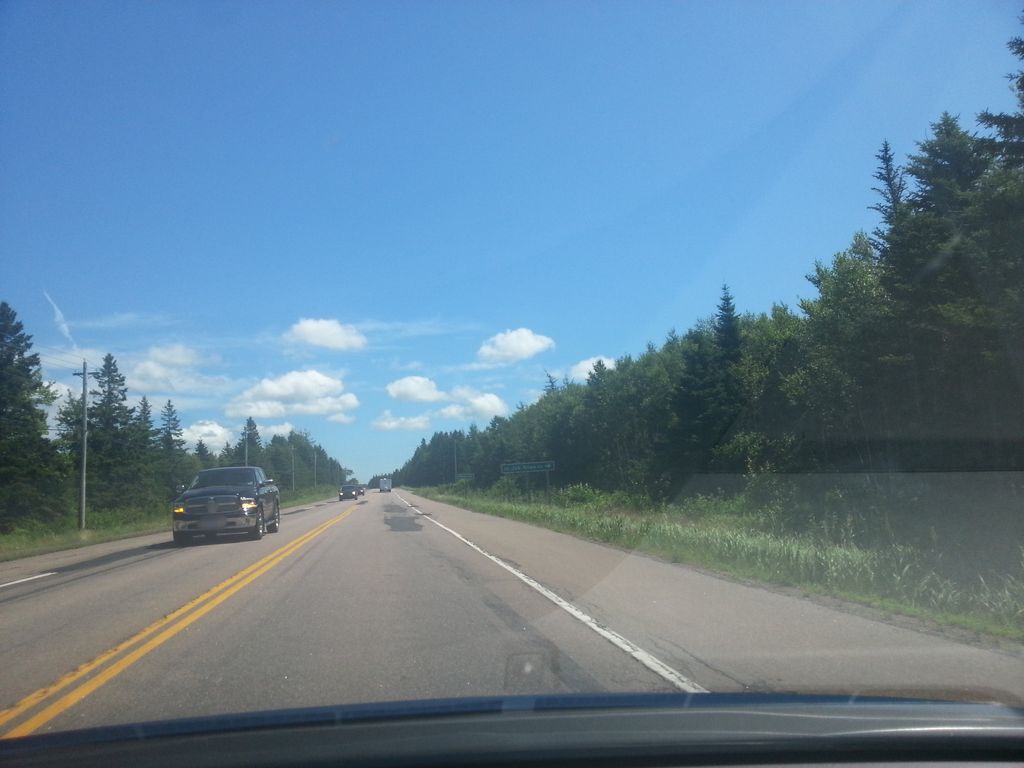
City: charlottetown